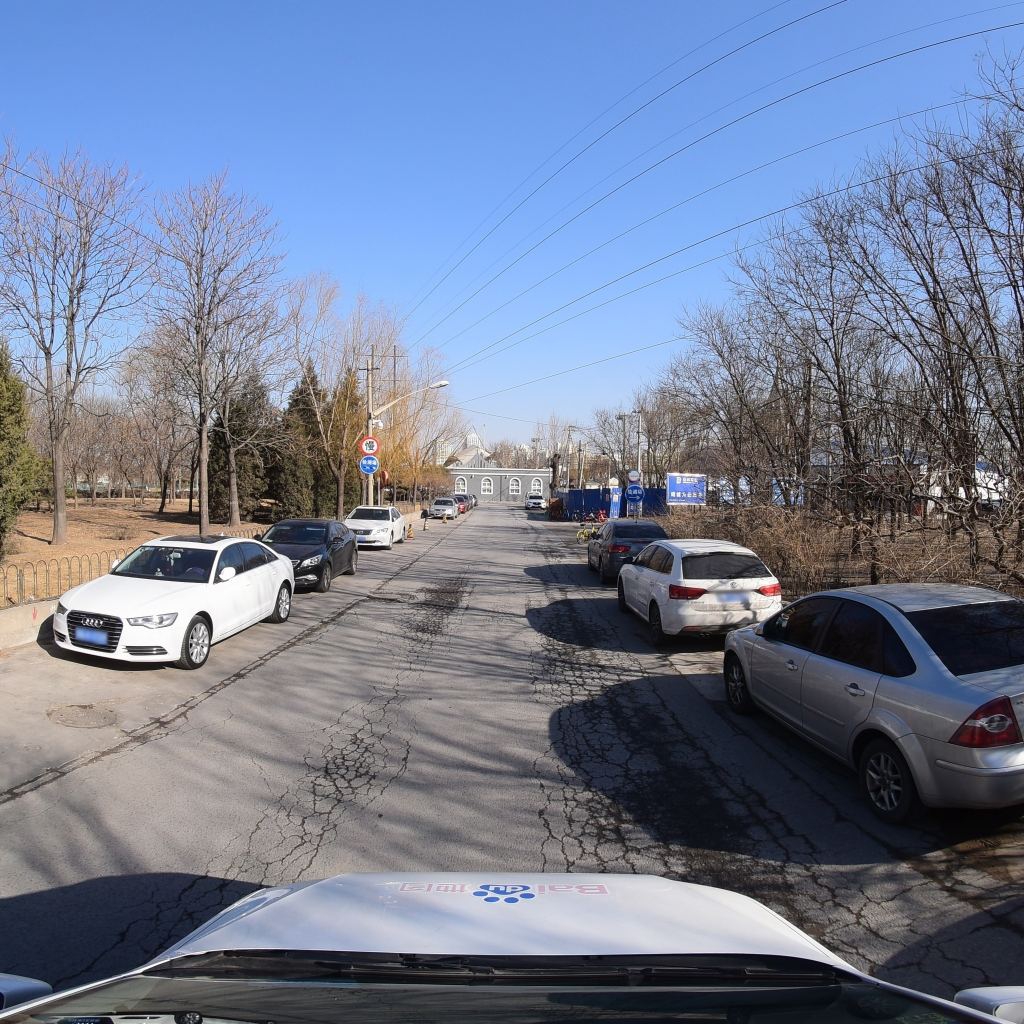
Region: Fengtai
Road damage annotations: alligator crack, alligator crack, manhole cover